Question: In a uft-api test I have a select data component that returns the query results. The results comeback in an array and I'm trying to figure out how to write the results back to the test's data pane, either excel or local table.

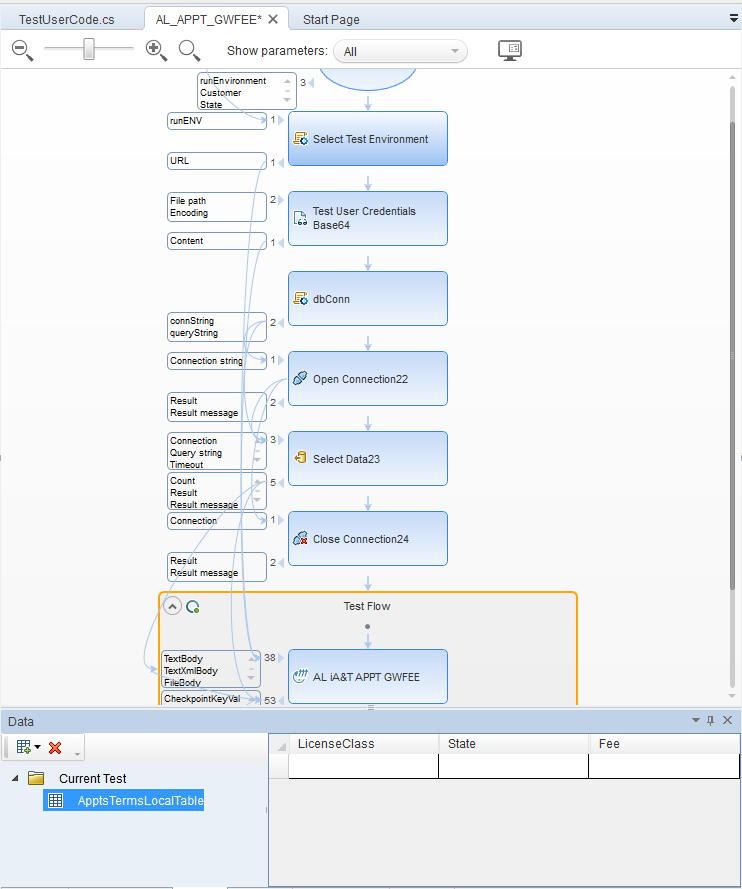
Answer: You can use GetDataSource Class of UFT API ,
it will work like this lets say you imported excel from FlightSampleData.xls, and named it as FlightSampleData, you have '<input>' sheet, accessing the sheet will be like below:
'''
GetDataSource("FlightSampleData!input).Set(ROW,ColumnName,yourValue);
GetDataSource("FlightSampleData!input).Get(ROW,ColumnName);
'''
I recommend you go to help section of UFT , there are many valuable documents that we thought we never had. all the object reference is out there .